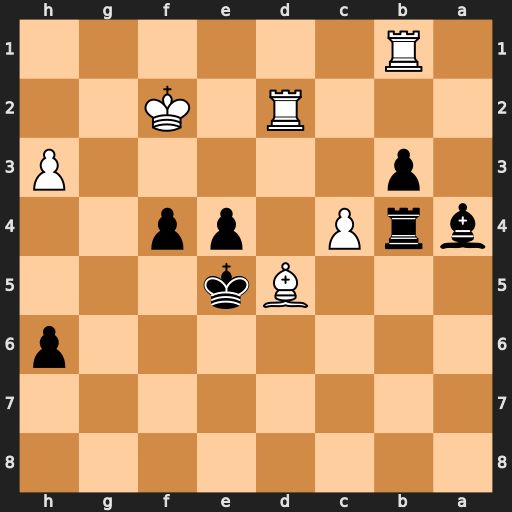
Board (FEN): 8/8/7p/3Bk3/brP1pp2/1p5P/3R1K2/1R6
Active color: b
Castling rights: -
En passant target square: -
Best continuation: e3+ Ke2 exd2